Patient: sex F, age 33
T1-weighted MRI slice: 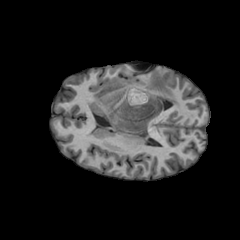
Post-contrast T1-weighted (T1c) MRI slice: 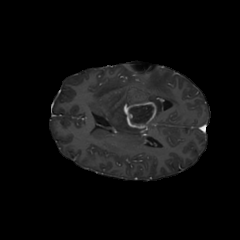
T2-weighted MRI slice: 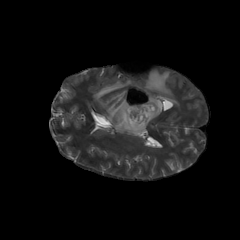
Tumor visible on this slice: yes
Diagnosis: Glioblastoma, IDH-wildtype
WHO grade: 4